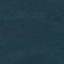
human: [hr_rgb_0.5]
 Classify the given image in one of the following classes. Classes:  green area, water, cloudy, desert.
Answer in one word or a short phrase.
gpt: green area